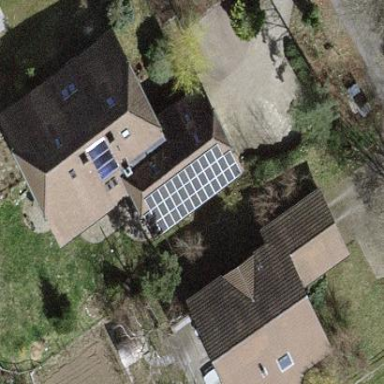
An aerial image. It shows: Solar power generator using photovoltaic panels.